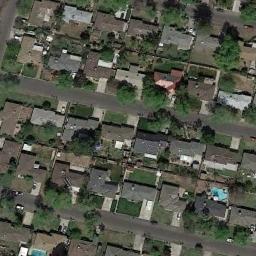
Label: dense_residential